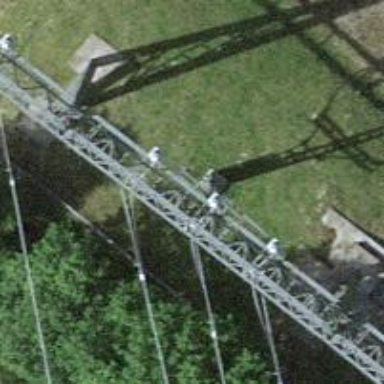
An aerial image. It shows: Insulator used in power systems.